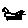
Label: bird